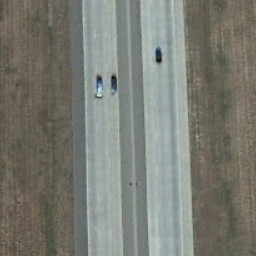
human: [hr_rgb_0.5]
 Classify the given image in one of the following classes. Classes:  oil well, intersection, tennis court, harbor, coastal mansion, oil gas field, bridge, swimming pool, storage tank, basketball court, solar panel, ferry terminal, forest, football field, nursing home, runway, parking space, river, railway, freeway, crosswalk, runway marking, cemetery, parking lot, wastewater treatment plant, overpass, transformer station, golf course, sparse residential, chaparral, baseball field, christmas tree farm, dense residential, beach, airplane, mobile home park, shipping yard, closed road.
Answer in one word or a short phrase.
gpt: freeway